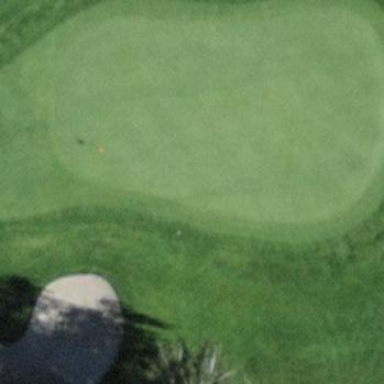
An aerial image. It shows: Picturesque green golfing area with grass land use.